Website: lowes
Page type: customer-info-address
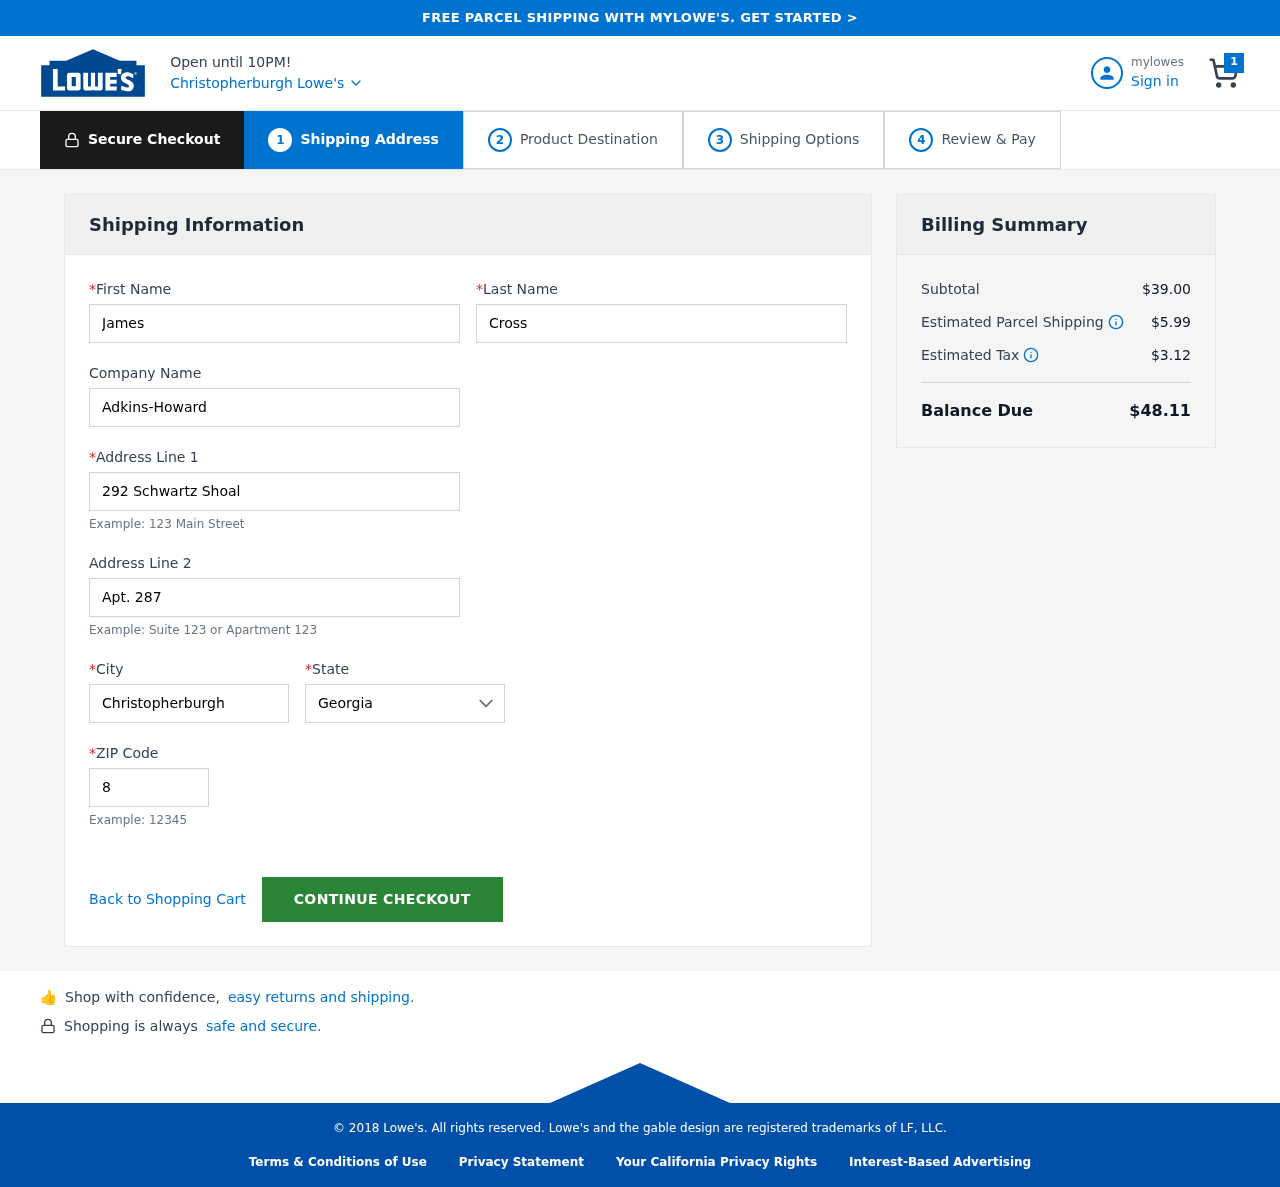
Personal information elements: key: PII_CITY
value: Christopherburgh
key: PII_COMPANY
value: Adkins-Howard
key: PII_FIRSTNAME
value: James
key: PII_LASTNAME
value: Cross
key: PII_POSTCODE
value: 86090
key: PII_STATE
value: Georgia
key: PII_STREET
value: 292 Schwartz Shoal
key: PII_STREET2
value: Apt. 287
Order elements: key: ORDER_NUM_ITEMS
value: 1
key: ORDER_SUBTOTAL
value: $39.00
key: ORDER_SHIPPING_COST
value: $5.99
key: ORDER_TAX
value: $3.12
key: ORDER_TOTAL
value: $48.11